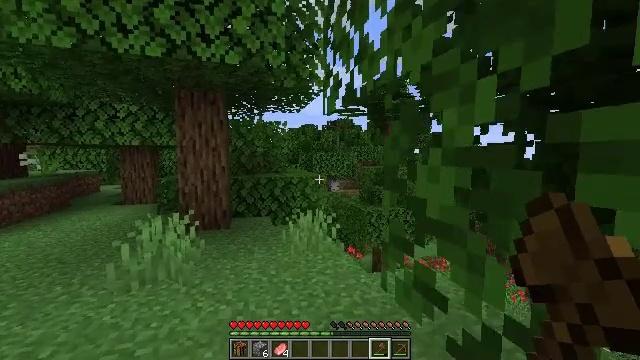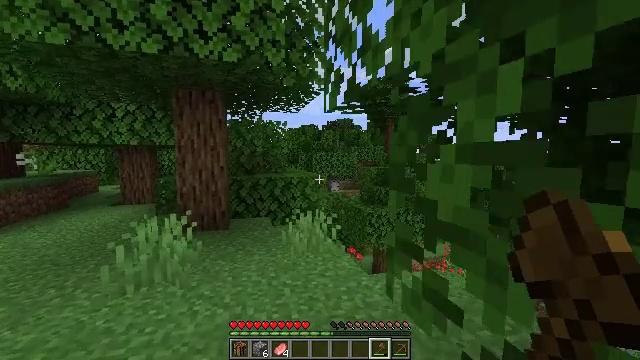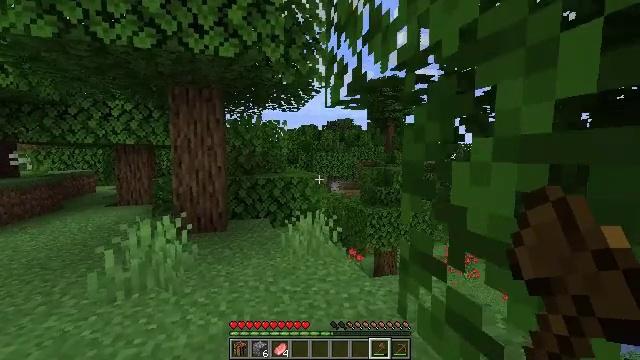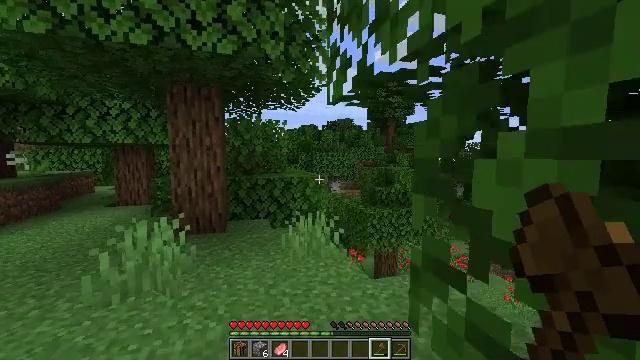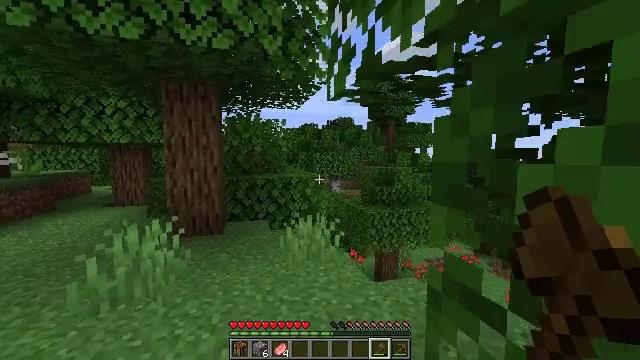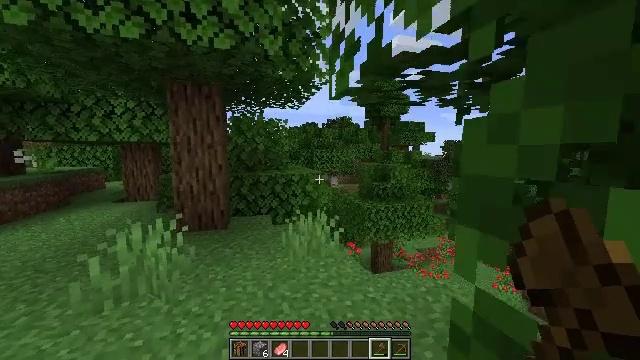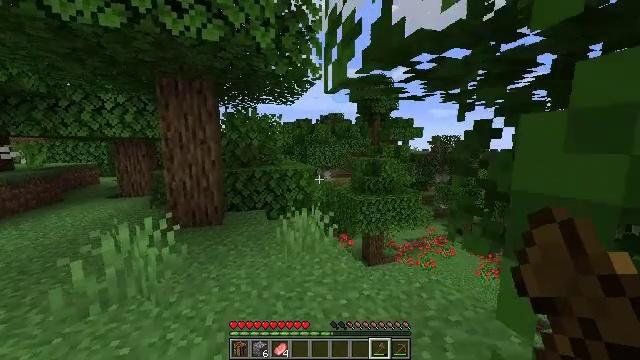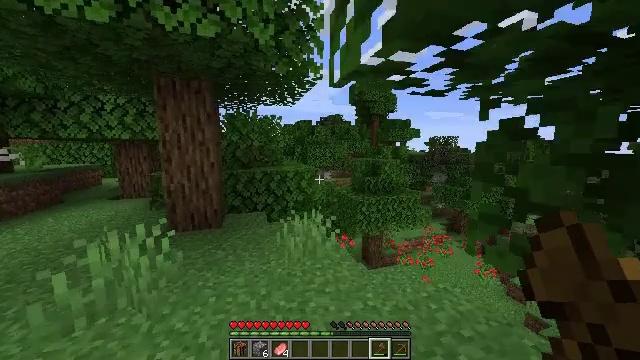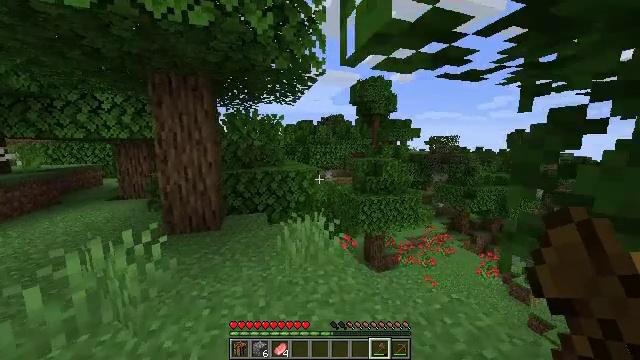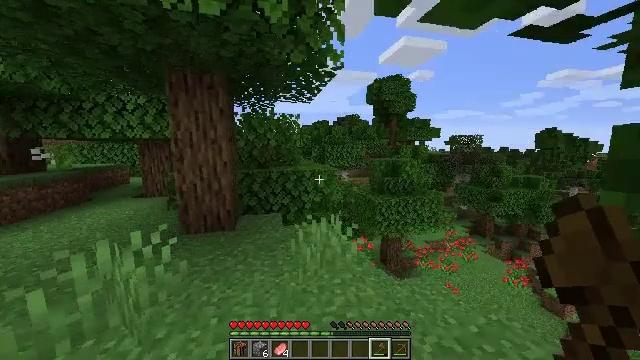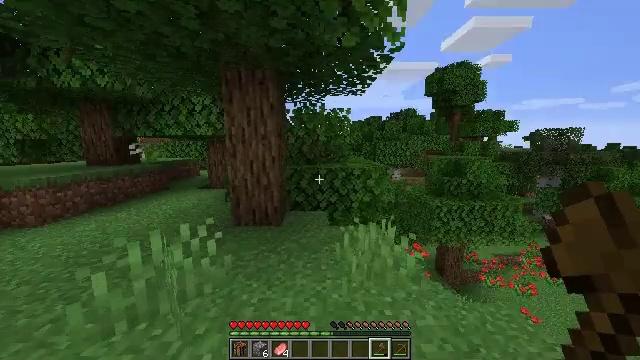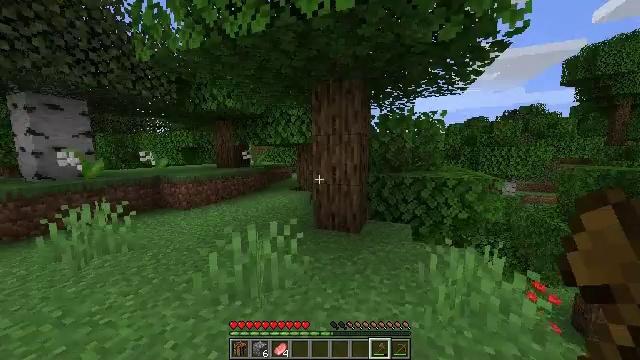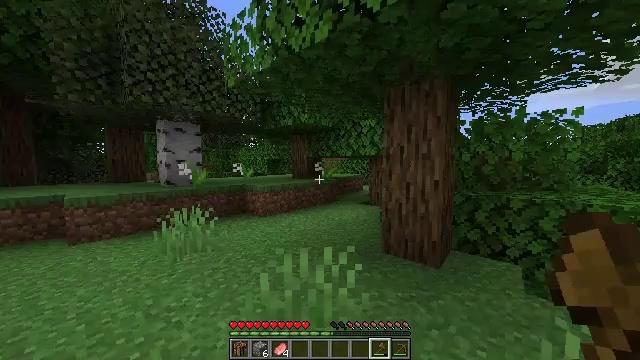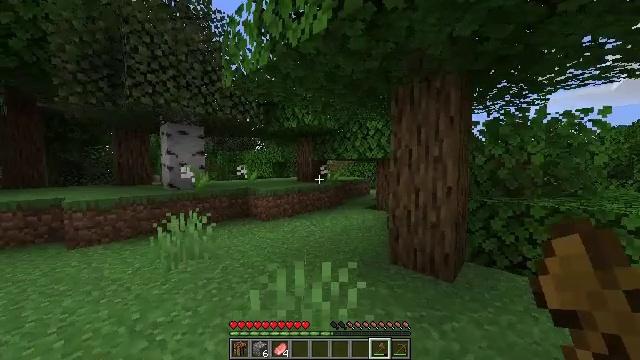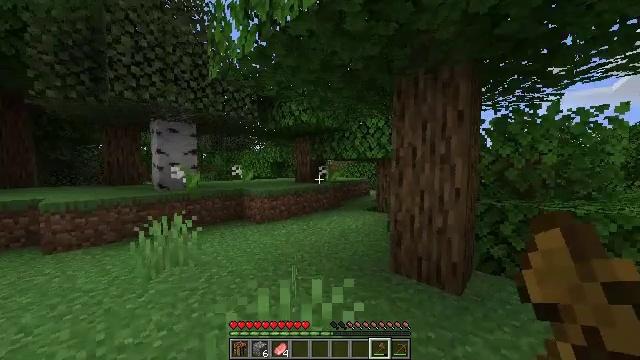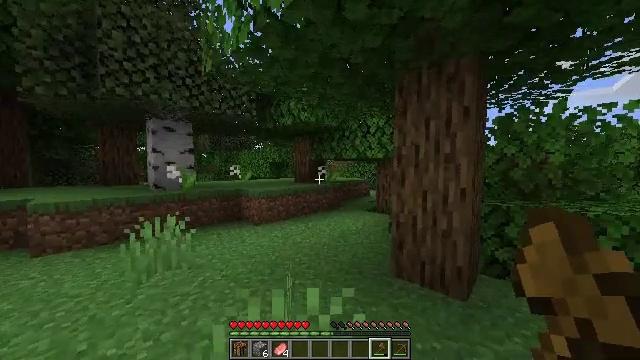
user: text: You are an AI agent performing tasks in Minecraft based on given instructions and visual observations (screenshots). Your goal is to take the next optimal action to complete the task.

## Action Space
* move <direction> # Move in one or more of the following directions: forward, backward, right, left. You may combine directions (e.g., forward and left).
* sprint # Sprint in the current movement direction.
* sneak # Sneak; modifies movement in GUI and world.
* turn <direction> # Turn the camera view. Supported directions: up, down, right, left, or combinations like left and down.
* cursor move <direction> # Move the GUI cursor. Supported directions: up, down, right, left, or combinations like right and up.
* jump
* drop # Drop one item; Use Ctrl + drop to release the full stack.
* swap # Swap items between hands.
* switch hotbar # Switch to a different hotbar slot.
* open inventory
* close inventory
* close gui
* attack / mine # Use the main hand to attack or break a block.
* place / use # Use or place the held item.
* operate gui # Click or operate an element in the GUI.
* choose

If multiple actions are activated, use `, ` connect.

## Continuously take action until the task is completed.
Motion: motion action
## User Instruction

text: Harvest a lily of the valley to use for decoration or dye.
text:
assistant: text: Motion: move forward
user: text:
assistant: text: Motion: no_op
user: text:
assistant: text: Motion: no_op
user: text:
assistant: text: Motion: move forward
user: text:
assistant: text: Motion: move forward, turn down
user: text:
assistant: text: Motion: move forward, turn right and down
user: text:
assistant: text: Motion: move forward
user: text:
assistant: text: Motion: move forward
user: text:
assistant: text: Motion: move forward, turn left
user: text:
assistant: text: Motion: move forward, turn left
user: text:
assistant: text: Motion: move forward, turn left and up
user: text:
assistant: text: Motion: move forward, turn left and up
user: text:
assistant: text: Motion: move forward, turn left
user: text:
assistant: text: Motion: move forward
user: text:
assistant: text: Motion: move forward
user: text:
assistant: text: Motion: move forward
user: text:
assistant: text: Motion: no_op
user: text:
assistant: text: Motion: move forward and move left
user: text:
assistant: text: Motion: move forward and move left
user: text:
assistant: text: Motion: move forward and move left
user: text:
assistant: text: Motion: move forward
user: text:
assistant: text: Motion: move forward
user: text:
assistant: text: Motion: move forward
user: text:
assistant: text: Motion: move forward
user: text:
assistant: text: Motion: move forward
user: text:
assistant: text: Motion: move forward, turn right and down
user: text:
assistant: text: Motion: move forward, turn right and down
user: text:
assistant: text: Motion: move forward, turn right and down
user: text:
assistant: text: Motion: move forward, turn right and down
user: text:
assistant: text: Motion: move forward, turn right and down